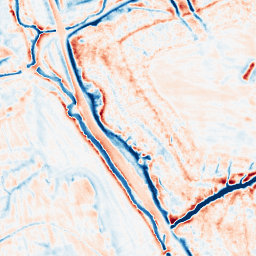
Category: edge_preserving
Decomposition family: guided
Decomposition parameters: radius: 4
eps: 1
Upsampling method: linear_exact
Upsampling parameters: scale: 8
Upsampling scale: 8